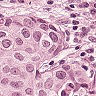
Metastatic tissue present: yes